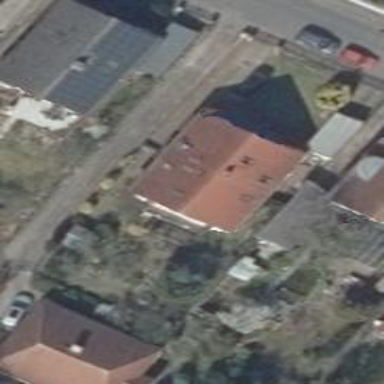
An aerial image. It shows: Detached building with gabled roof.